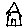
Label: house